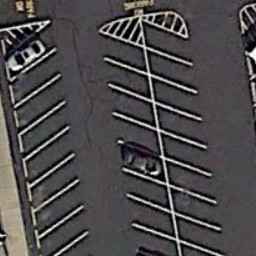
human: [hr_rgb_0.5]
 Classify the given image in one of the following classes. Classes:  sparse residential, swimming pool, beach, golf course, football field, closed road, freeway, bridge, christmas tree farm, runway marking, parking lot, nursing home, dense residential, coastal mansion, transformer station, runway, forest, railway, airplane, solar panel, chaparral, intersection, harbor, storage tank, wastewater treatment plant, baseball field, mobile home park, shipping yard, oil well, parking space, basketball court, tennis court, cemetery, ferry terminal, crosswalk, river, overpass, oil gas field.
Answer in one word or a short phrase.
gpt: parking space